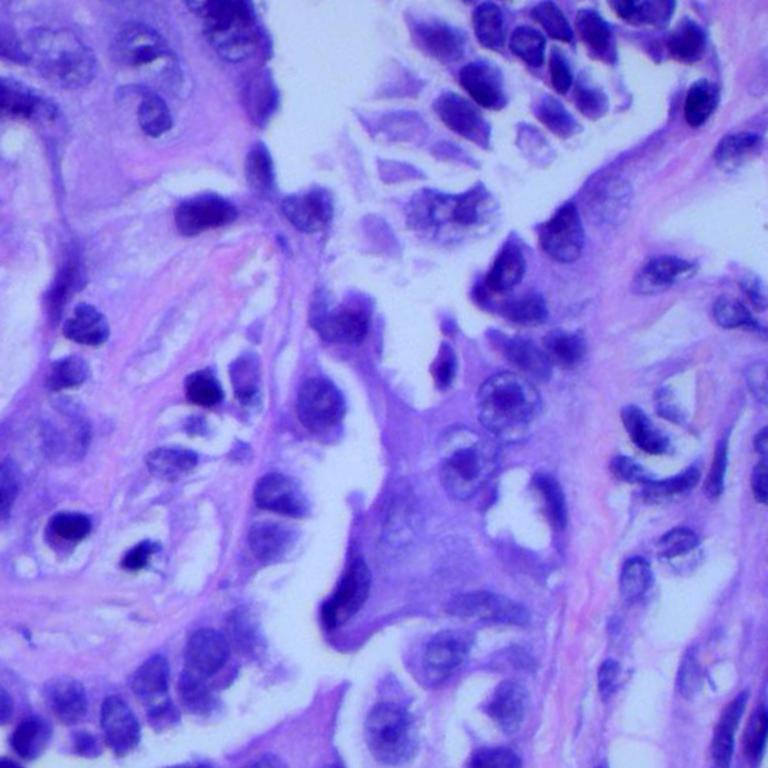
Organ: lung
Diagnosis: adenocarcinomas